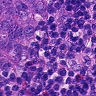
Metastatic tissue present: yes